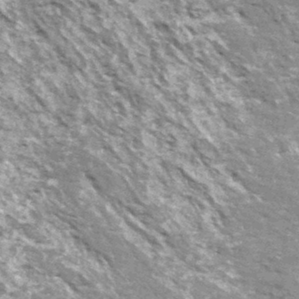
Label: frost